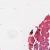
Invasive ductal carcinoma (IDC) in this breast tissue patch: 0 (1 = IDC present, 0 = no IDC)